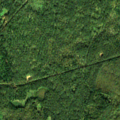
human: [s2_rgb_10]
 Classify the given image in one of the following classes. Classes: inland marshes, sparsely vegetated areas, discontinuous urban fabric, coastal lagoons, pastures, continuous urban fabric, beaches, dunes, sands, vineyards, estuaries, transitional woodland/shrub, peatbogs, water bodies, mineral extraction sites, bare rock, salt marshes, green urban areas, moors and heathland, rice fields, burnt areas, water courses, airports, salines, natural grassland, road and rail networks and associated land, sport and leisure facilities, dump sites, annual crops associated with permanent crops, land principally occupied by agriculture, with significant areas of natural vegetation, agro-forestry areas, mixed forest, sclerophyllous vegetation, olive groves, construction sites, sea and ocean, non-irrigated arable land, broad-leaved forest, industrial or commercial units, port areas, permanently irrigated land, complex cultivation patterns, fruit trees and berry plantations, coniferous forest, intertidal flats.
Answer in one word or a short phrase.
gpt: land principally occupied by agriculture, with significant areas of natural vegetation, broad-leaved forest, coniferous forest, mixed forest